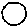
Label: circle